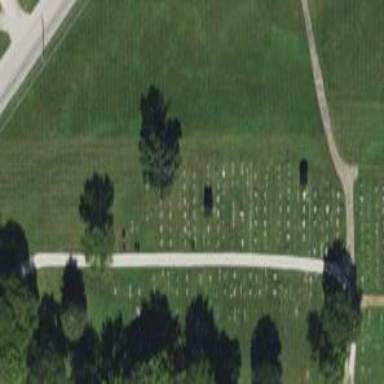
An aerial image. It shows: Cemetery.